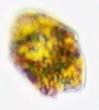
Label: Akashiwo